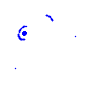
Particle: electron